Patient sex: F
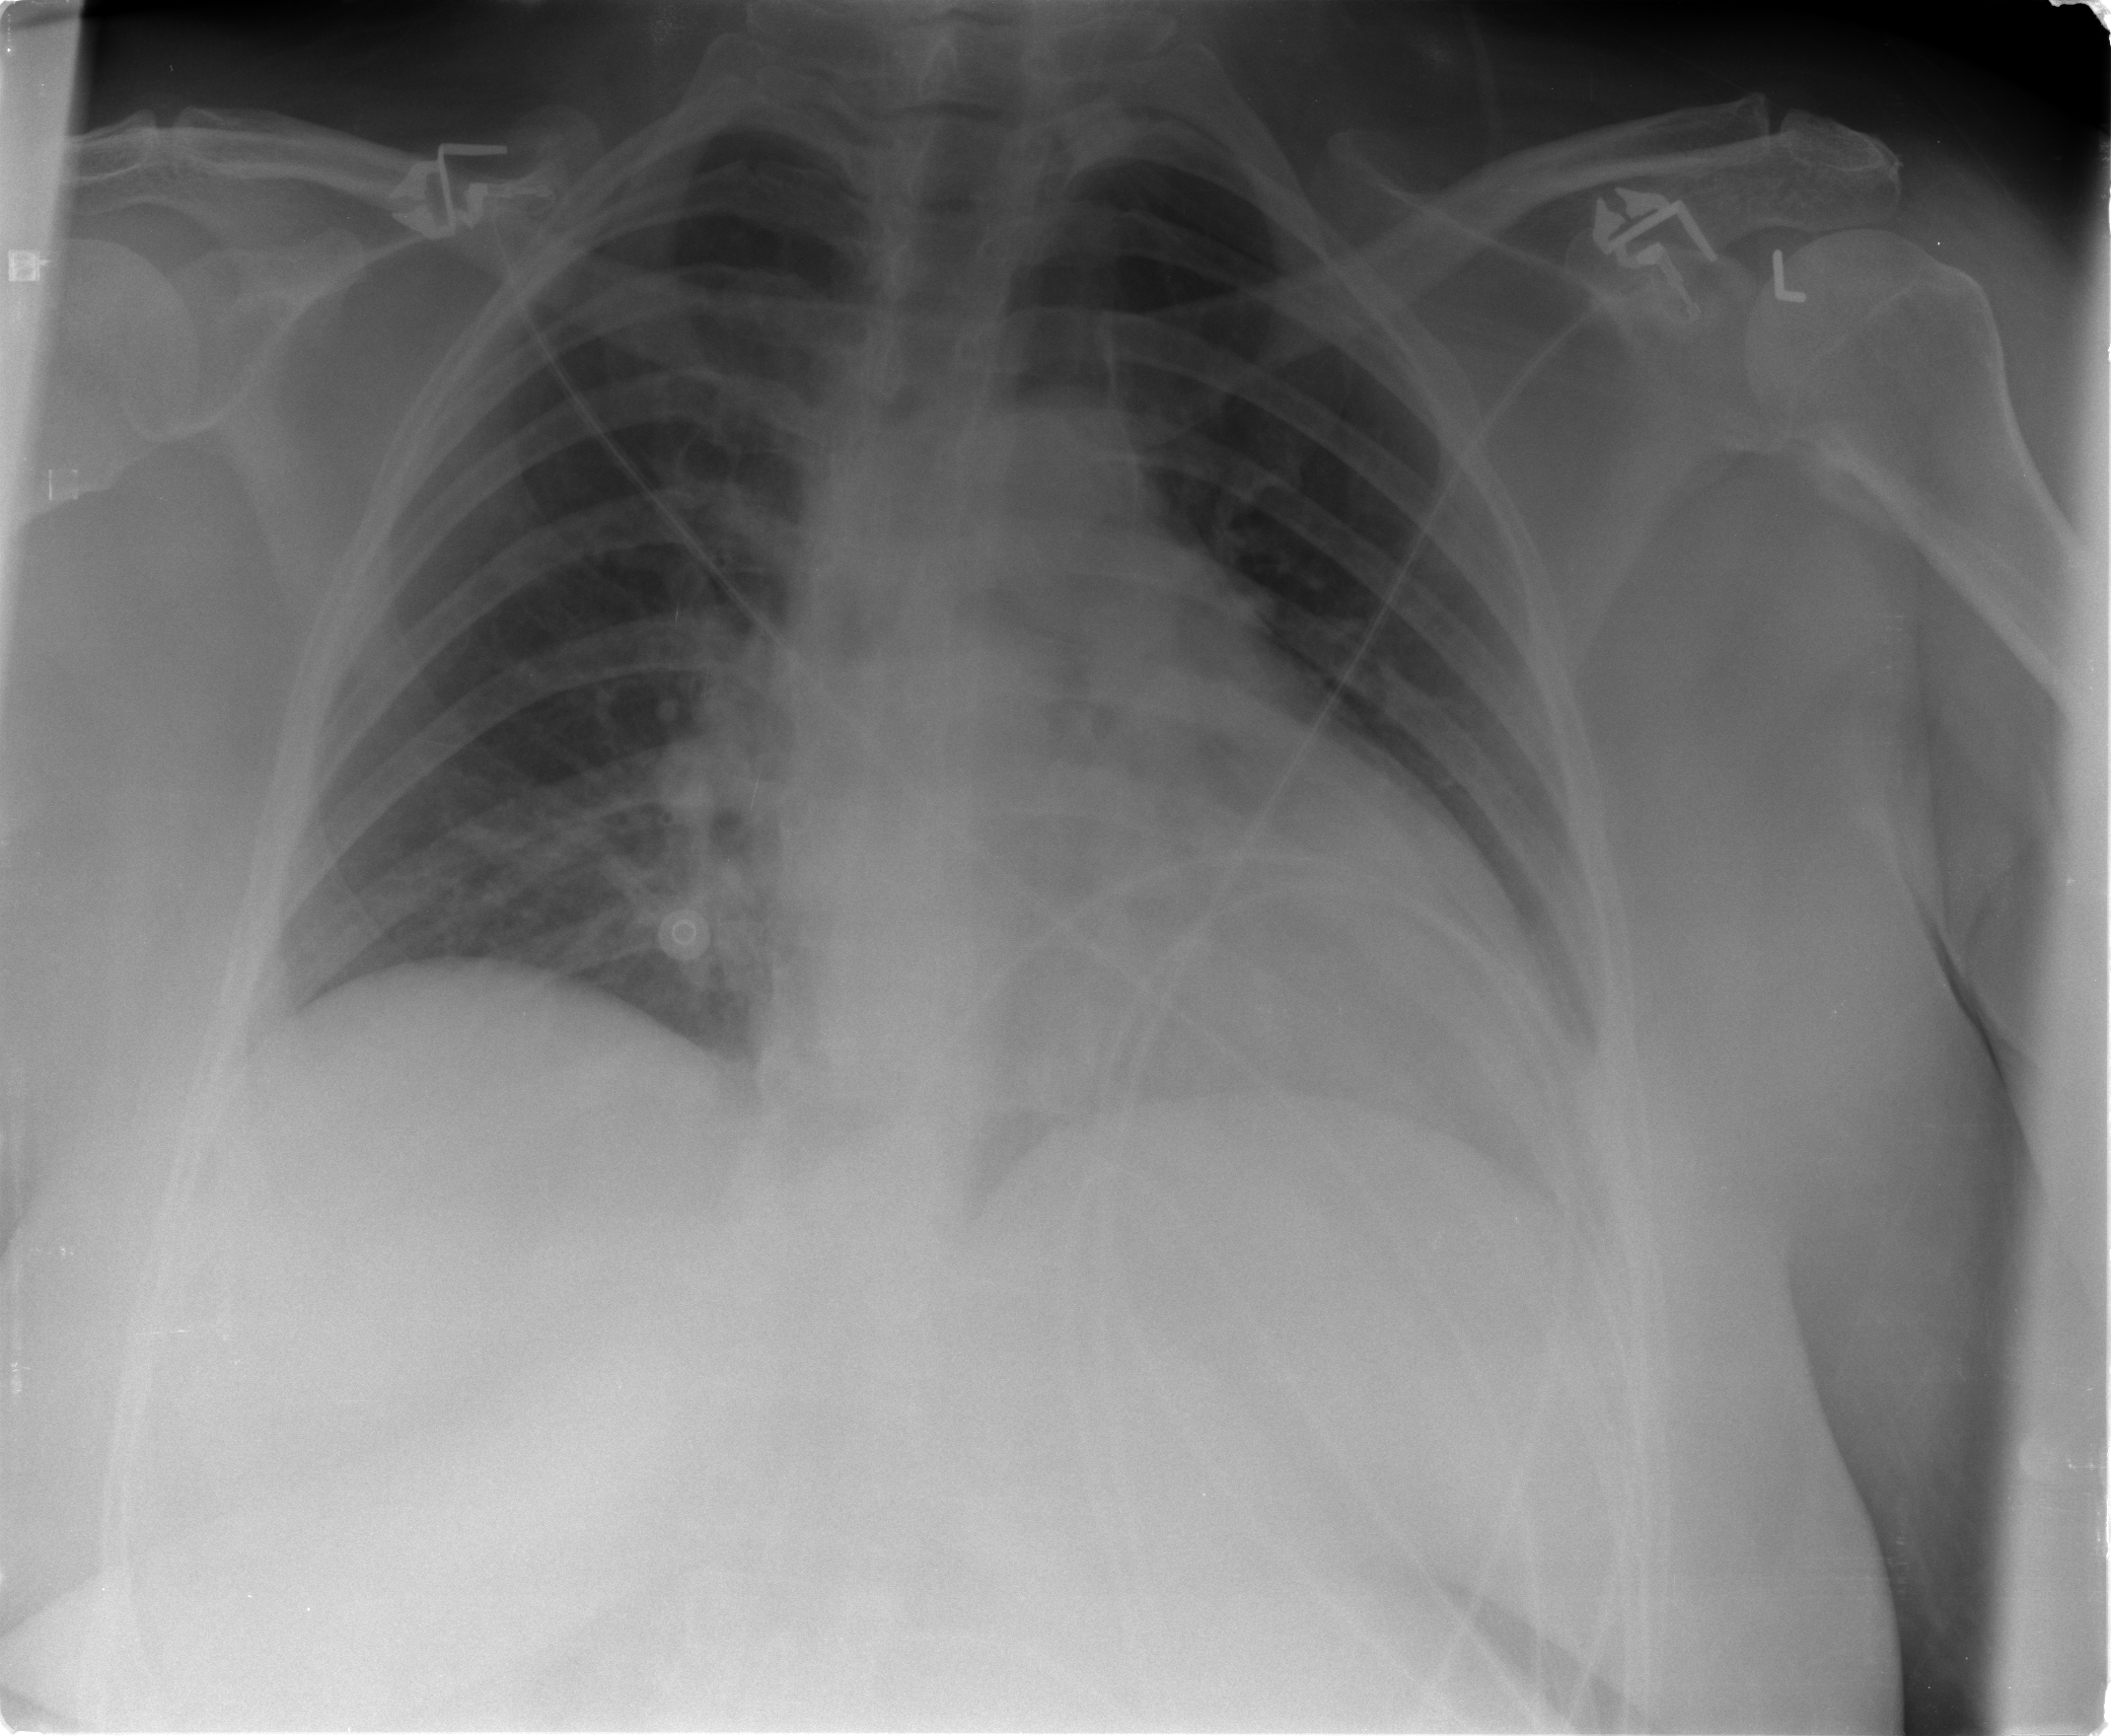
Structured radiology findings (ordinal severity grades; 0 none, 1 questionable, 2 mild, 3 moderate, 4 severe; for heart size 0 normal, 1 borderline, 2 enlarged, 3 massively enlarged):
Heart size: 2
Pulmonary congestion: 2
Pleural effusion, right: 0
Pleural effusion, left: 0
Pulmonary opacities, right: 2
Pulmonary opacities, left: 0
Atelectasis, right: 2
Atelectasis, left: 0